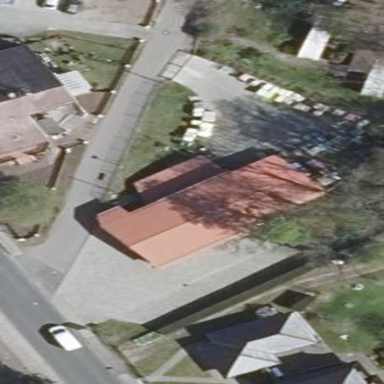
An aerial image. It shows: Supermarket housed in gabled building with metal red roof oriented along its length. The building itself features yellow color.